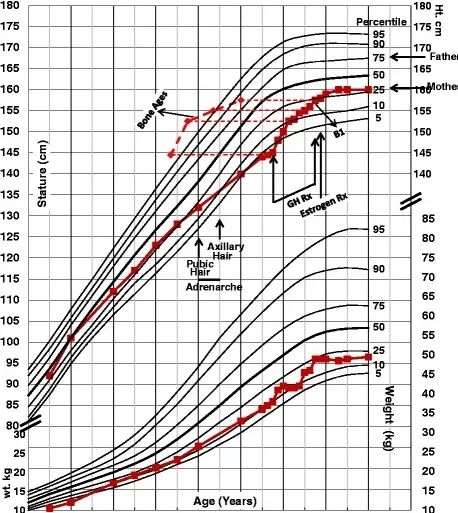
Growth chart of patient (National Center of Health Statistics 1976-1980). B1 = Tanner breast 1. GH Rx = Growth Hormone treatment.
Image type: chart (chart)